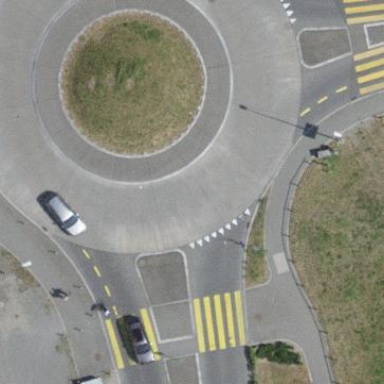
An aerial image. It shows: Primary highway with concrete surface leading to roundabout.